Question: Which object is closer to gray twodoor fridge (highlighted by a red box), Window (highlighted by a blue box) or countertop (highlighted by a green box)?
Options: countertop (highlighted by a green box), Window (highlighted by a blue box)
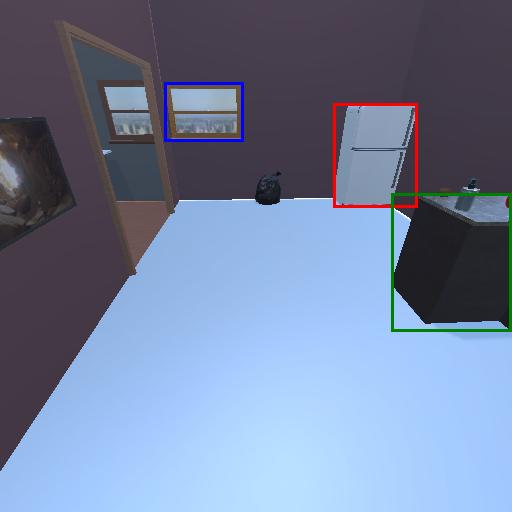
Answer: countertop (highlighted by a green box)